Question: I have a carousel with an accompanying thumbnail gallery. I'd like to be able to set the image in the carousel when the user clicks on an image in the thumbnail gallery. I got this to work by setting the appropriate item to "active", but it doesn't use any of the bootstrap transitions, so the image appears abruptly. Is there any way for me to add in slide animations?

'''
<script type="text/javascript">
// go to image in carousel
function setCarousel(carouselID, image){
$('.carousel.'+carouselID+' .item.active').removeClass('active');
$('.carousel.'+carouselID + ' div:nth-child('+image+')').addClass('active');
}
// set photo to active in carousel when thumbnail is clicked
$('.thumbGallery img').click(function(){
var parent = $(this).attr("data-parent");
var position = parseInt($(this).attr("data-position"))+1;
console.log("parent: " + parent);
console.log("position: " + position);
// slide to the element in the slideshow
setCarousel(parent, position);
});
</script>
'''
'''
<div id="detailViewPhoto">
<div class="mainPhoto carousel slide 523" id="carousel-523">
<div class="carousel-inner 523 active">
<div class="item active">
<a class="fancybox" href="https://buildinprogress.s3.amazonaws.com/image/imagePath/897/2013-06-18_08.25.02.jpg" rel="gallery 523">
<img alt="Preview_2013-06-18_08.25.02" src="https://buildinprogress.s3.amazonaws.com/image/imagePath/897/preview_2013-06-18_08.25.02.jpg" width="100%">
</a>
</div>
<div class="item">
<a class="fancybox" href="https://buildinprogress.s3.amazonaws.com/image/imagePath/898/2013-06-18_08.24.07.jpg" rel="gallery 523">
<img alt="Preview_2013-06-18_08.24.07" src="https://buildinprogress.s3.amazonaws.com/image/imagePath/898/preview_2013-06-18_08.24.07.jpg" width="100%">
</a>
</div>
</div>
<a class="carousel-control left" href="#carousel-523" data-slide="prev" style="display: none;">"</a>
<a class="carousel-control right" href="#carousel-523" data-slide="next" style="display: none;">"</a>
</div>
<div class="thumbGallery 523">
<img alt="Thumb_2013-06-18_08.25.02" data-parent="523" data-position="0" src="https://buildinprogress.s3.amazonaws.com/image/imagePath/897/thumb_2013-06-18_08.25.02.jpg" style="padding: 4px; border: 1px solid rgb(204, 204, 204); max-width: 85%; cursor: default;">
<img alt="Thumb_2013-06-18_08.24.07" data-parent="523" data-position="1" src="https://buildinprogress.s3.amazonaws.com/image/imagePath/898/thumb_2013-06-18_08.24.07.jpg" style="padding: 4px; border: 1px solid rgb(204, 204, 204); max-width: 85%; cursor: default;">
</div>
</div>
'''
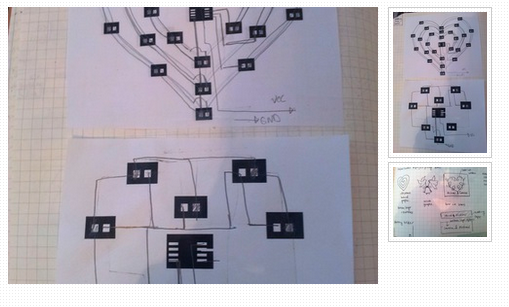
Answer: Turns out there's a default carousel method for doing this. It's $('.carousel').carousel(number) where number is the item you want to cycle to. Doh!